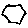
Label: hexagon